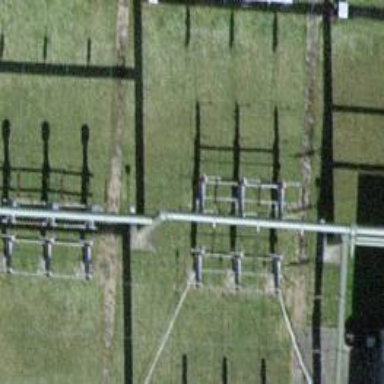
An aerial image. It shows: Busbar power line.